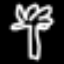
Label: palm tree